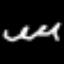
Label: squiggle